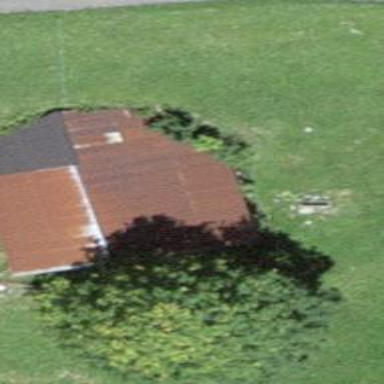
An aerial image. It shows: Barn.